Question: This is the error I'm getting when I try to install my app on my iPhone.

:
It did work at one point. I used a different computer recently, working on a different project and had to create a new certificate. This invalidated my other projects (profiles). I went back to working on the first computer and uploaded the certificate from that one. I recreated the app profiles and downloaded the provisioning files based on that previous certificate. None of that worked. In the end I had to start over from scratch as shown in the answer below.
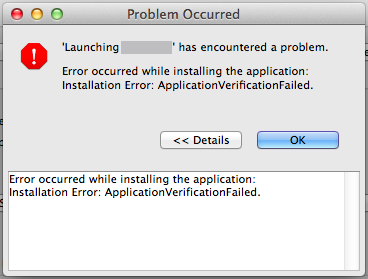
Answer: I finally got it to work by starting over from scratch. I think the problem was that when I went to a new computer and uploaded a new certificate I had to revoke the old certificate. It seems that once it's revoked that maybe it can't be used again.
So I recreated my signing certificate, recreated a p12 file from it, recreated (modified) the app profile (making sure to select my certificate again and selected all of my devices again), redownloaded the mobile provisioning file, reselected these in the iOS configuration screen and restarted Flash Builder and it worked again.
I had tried to use a wildcard, "com.myactualdomainhere.*" and I couldn't get that to work but I didn't do all the steps above (I didn't recreate my signing certificate) and if you can't reuse a certificate then that may have been the issue.
So I did all the steps above and used the app name, "com.myactualdomainhere.MyApp" and made sure it matched in the application descriptor file (for AIR apps) com.myactualdomainhere.MyApp.
It would be nice if someday they could simplify this process and give better error messages. Maybe they could verify the different parts along the way, for example, "your certificate is ok, your app profile checks out, but your app id is incorrect."
Also, MilkyWay posted a link to a post that has some <URL> helpful information.